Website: lowes
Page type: review-order
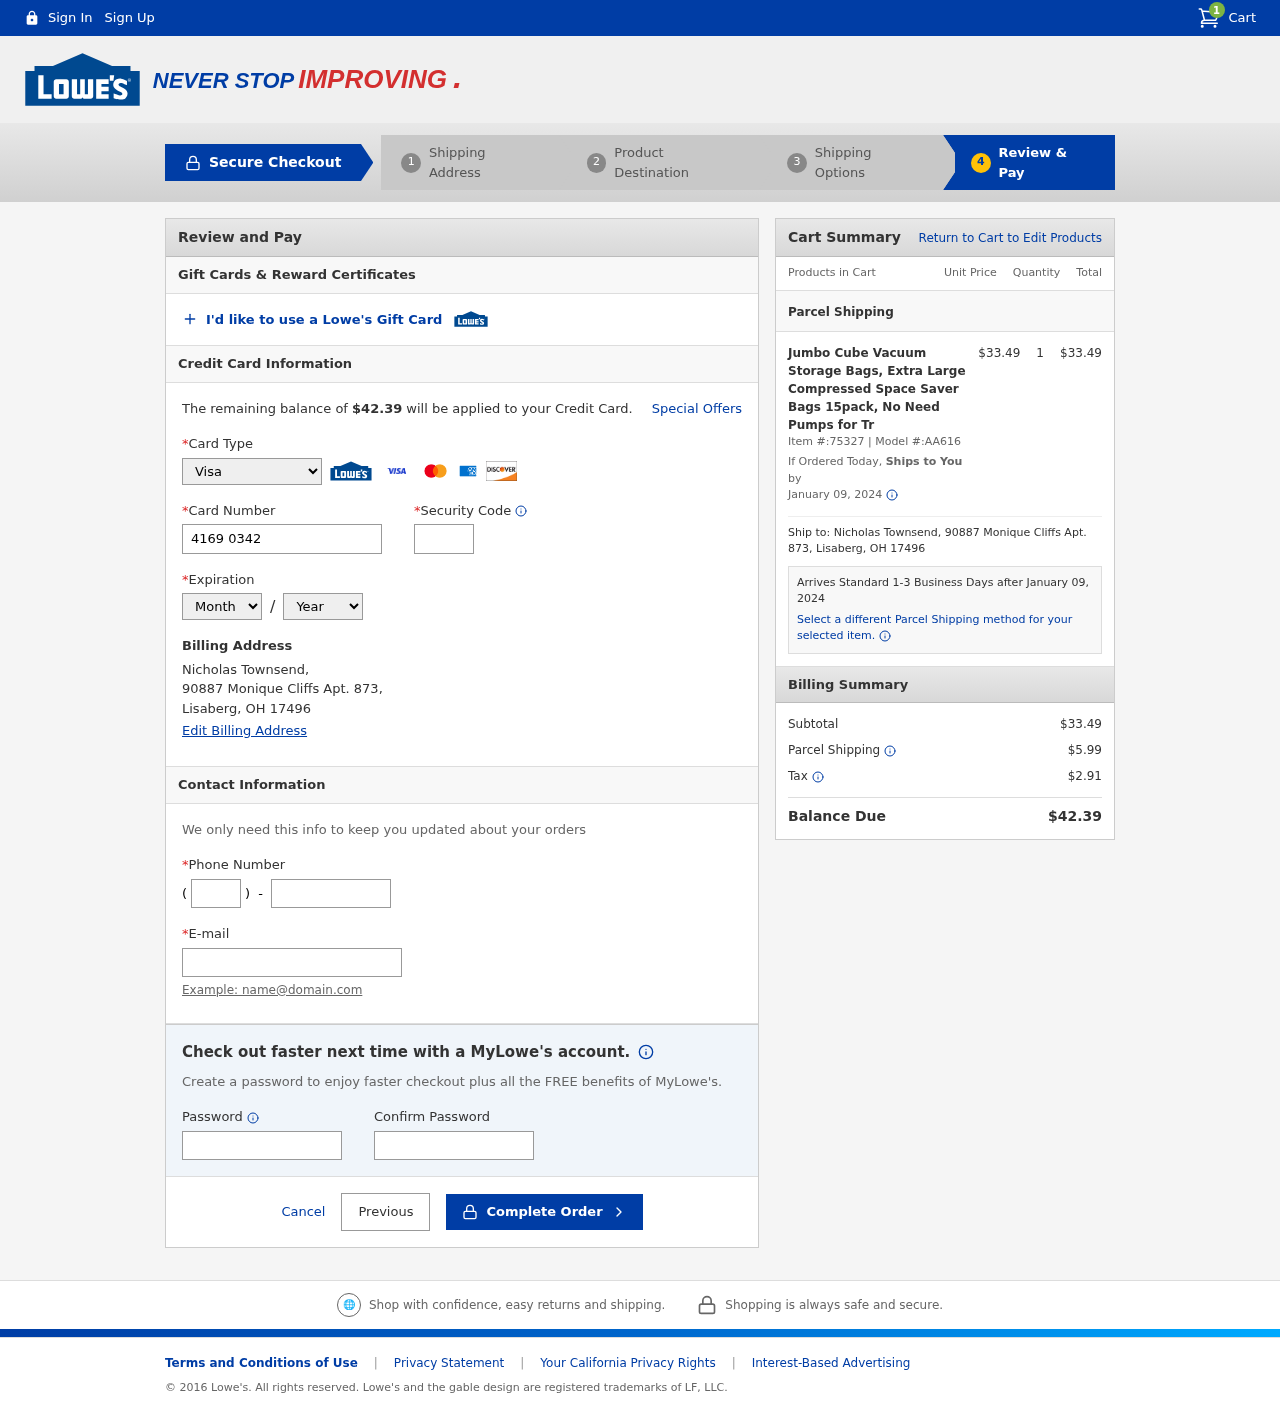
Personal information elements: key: PII_CARD_CVV
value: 445
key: PII_CARD_EXPIRY_MONTH
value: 10
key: PII_CARD_EXPIRY_YEAR
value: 27
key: PII_CARD_NUMBER
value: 4169 0342 6194 0975
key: PII_CARD_TYPE
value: Visa
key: PII_CITY
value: Lisaberg
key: PII_EMAIL
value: nicholas.townsend@yahoo.com
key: PII_FULLNAME
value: Nicholas Townsend,
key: PII_PHONE
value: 9549194179
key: PII_PHONE_AREA
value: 954
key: PII_POSTCODE
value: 17496
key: PII_STATE_ABBR
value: OH
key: PII_STREET
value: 90887 Monique Cliffs Apt. 873,
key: PII_FULLNAME2
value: Nicholas Townsend
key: PII_STREET2
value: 90887 Monique Cliffs Apt. 873
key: PII_CITY_STATE_ZIP2
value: Lisaberg, OH 17496
Product elements: key: PRODUCT1_NAME
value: Jumbo Cube Vacuum Storage Bags, Extra Large Compressed Space Saver Bags 15pack, No Need Pumps for Tr
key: PRODUCT1_PRICE
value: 33.49
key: PRODUCT1_QUANTITY
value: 1
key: PRODUCT1_ITEM_NUMBER
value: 75327
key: PRODUCT1_MODEL_NUMBER
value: AA616
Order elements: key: ORDER_NUM_ITEMS
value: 1
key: ORDER_TOTAL
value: $42.39
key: ORDER_SHIPPING_DATE
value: January 09, 2024
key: ORDER_SUBTOTAL
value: $33.49
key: ORDER_SHIPPING_DATE2
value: January 09, 2024
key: ORDER_SUBTOTAL2
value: $33.49
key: ORDER_SHIPPING_COST
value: $5.99
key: ORDER_TAX
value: $2.91